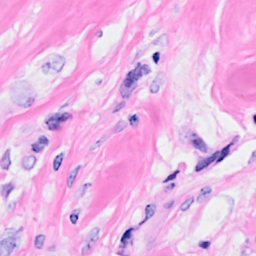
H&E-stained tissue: Breast